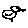
Label: bird